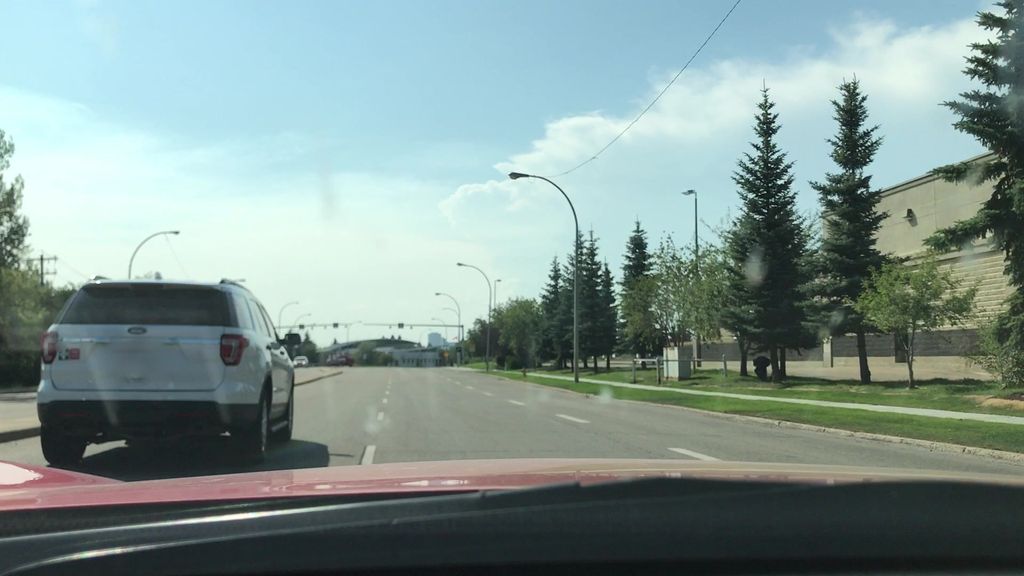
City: edmonton